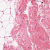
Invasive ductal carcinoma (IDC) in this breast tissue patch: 0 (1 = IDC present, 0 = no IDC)